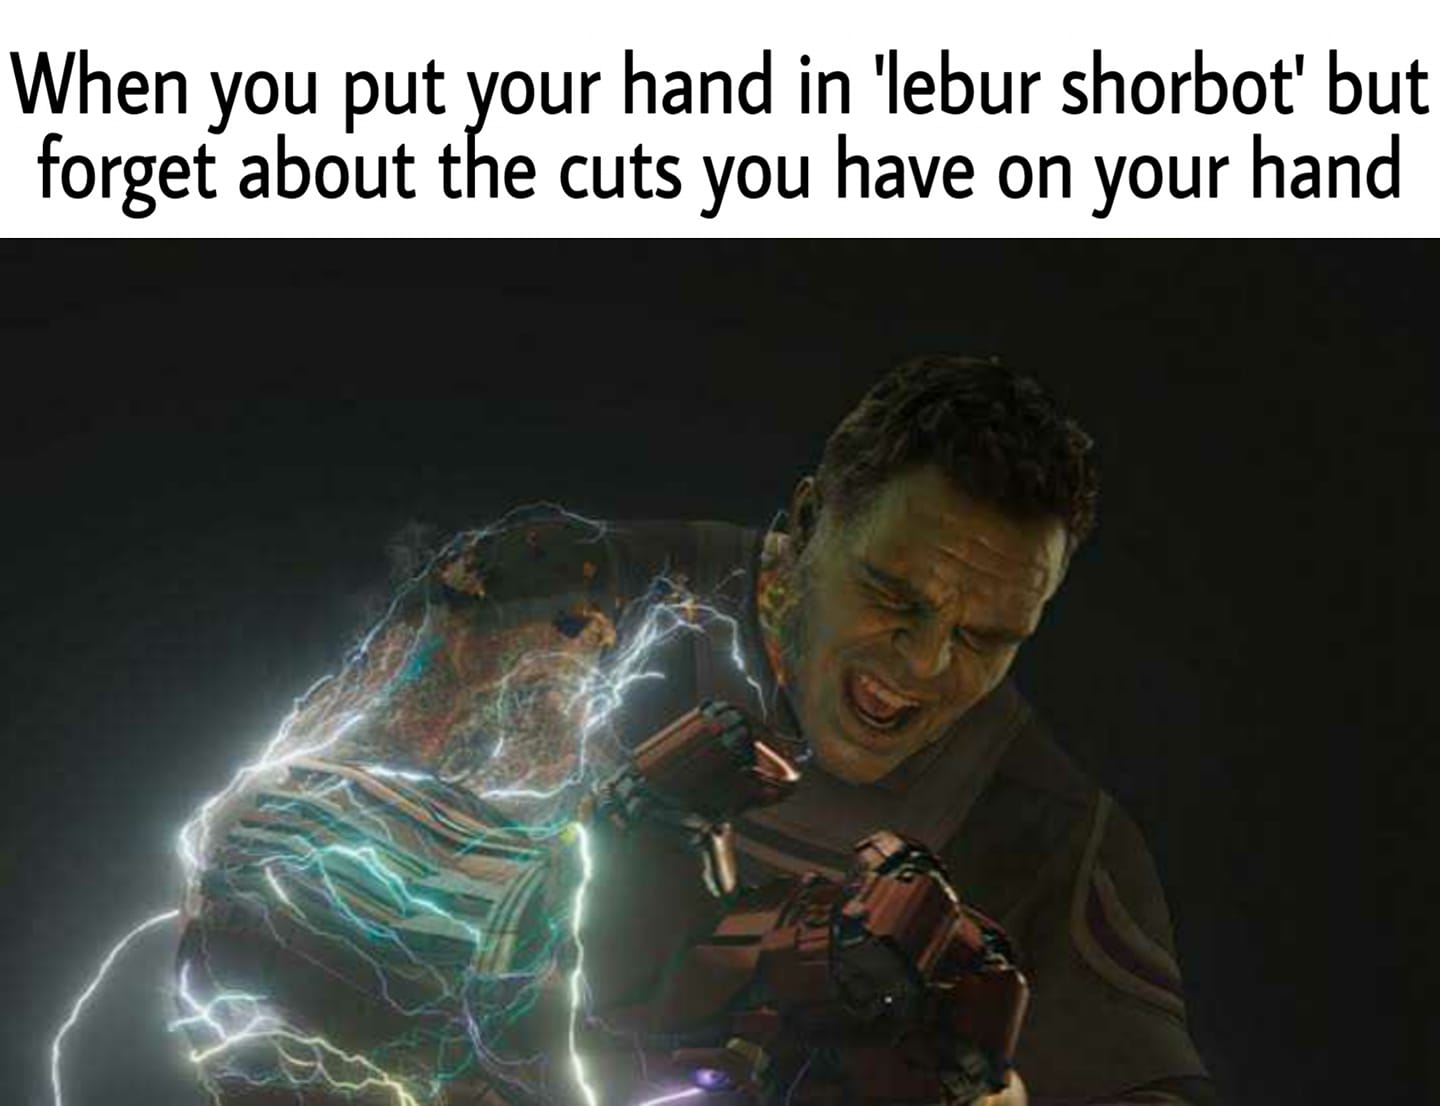
Caption: When you put your hand in ' lebur shorbot' but forget about the cuts you have on you hand
Label: non-hate